Field crop: maize
Growth stage: 2
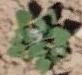
Species: chenopodium